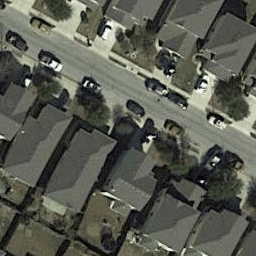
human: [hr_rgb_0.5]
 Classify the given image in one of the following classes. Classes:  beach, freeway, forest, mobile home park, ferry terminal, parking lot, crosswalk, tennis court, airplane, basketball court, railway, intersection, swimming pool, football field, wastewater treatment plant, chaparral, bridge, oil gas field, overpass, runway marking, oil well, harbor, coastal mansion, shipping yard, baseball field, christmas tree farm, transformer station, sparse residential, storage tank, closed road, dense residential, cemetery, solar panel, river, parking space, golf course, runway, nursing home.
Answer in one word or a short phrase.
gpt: dense residential